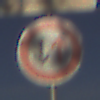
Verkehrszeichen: VorrangDesGegenverkehrs
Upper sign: Arbeitsstelle
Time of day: MorningAfternoon
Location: Outdoor (RoadRail)
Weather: PartlyCloudy
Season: NotSpecified
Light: Natural